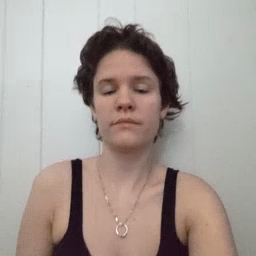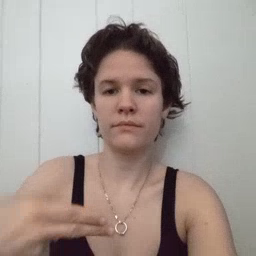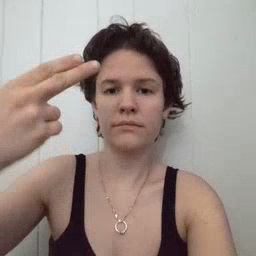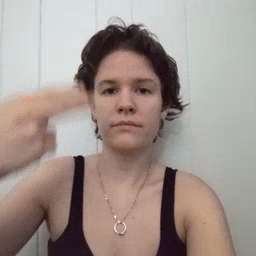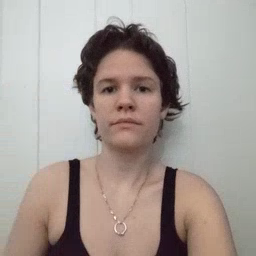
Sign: high